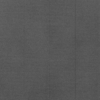
Label: dusty